Question: I dont know whats wrong but why I have undefined index since I already dump my array and it has values what could be wrong or I am missing?
//Here's the screenshot:

//Here's my php code:
'''
$result1 = array(); //for player 1
$result2 = array(); //for player 2
$data_blue = $db->dataWarrior($battle,$blue_name,$blue_type);
foreach($data_blue as $blue){
$result1[] = $blue;
}
$data_red = $db->dataWarrior($battle,$red_name,$red_type);
foreach($data_red as $red){
$result2[] = $red;
}
var_dump($result1);
//variables to identify turns 1=turn
$warrior_1 = 0;
$warrior_2 = 0;
//compare speed
if($result1['speed']>$result2['speed']){ //this is the undefined index
$warrior_1 = 1;
$warrior_2 = 0;
}
'''
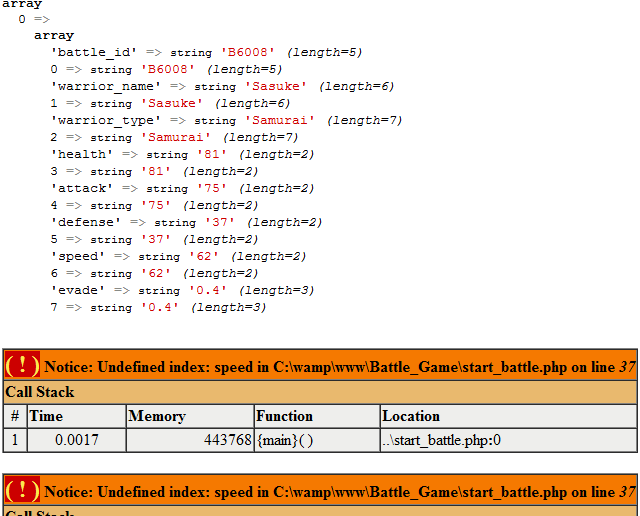
Answer: This line:
'''
$result1[] = $blue;
'''
nests one array within another.
'''
if($result1[0]['speed']>$result2[0]['speed']){
'''
Or just assign instead of appending in the earlier lines.
'''
$result1 = $blue;
'''